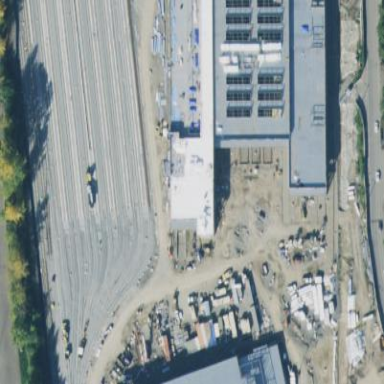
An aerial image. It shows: Transportation building.